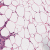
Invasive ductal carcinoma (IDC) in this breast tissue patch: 1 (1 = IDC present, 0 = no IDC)